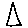
Label: triangle